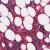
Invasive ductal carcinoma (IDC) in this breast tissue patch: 0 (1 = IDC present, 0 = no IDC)